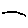
Label: line